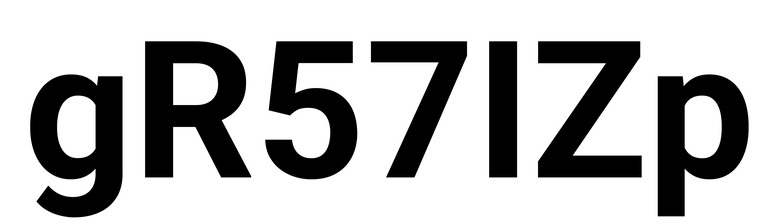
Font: Roboto_Bold